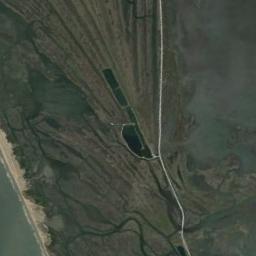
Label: wetland